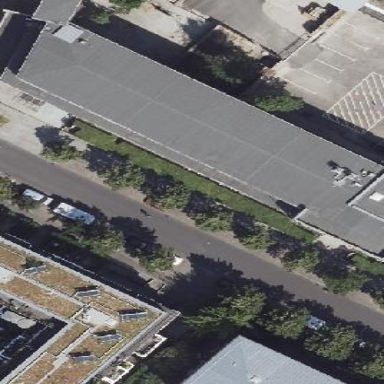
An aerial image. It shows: Street side parking with sett surface.